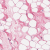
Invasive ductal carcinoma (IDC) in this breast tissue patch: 0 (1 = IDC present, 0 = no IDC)